Field crop: maize
Growth stage: 1
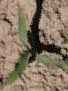
Species: maize